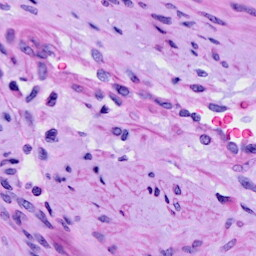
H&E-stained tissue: Cervix